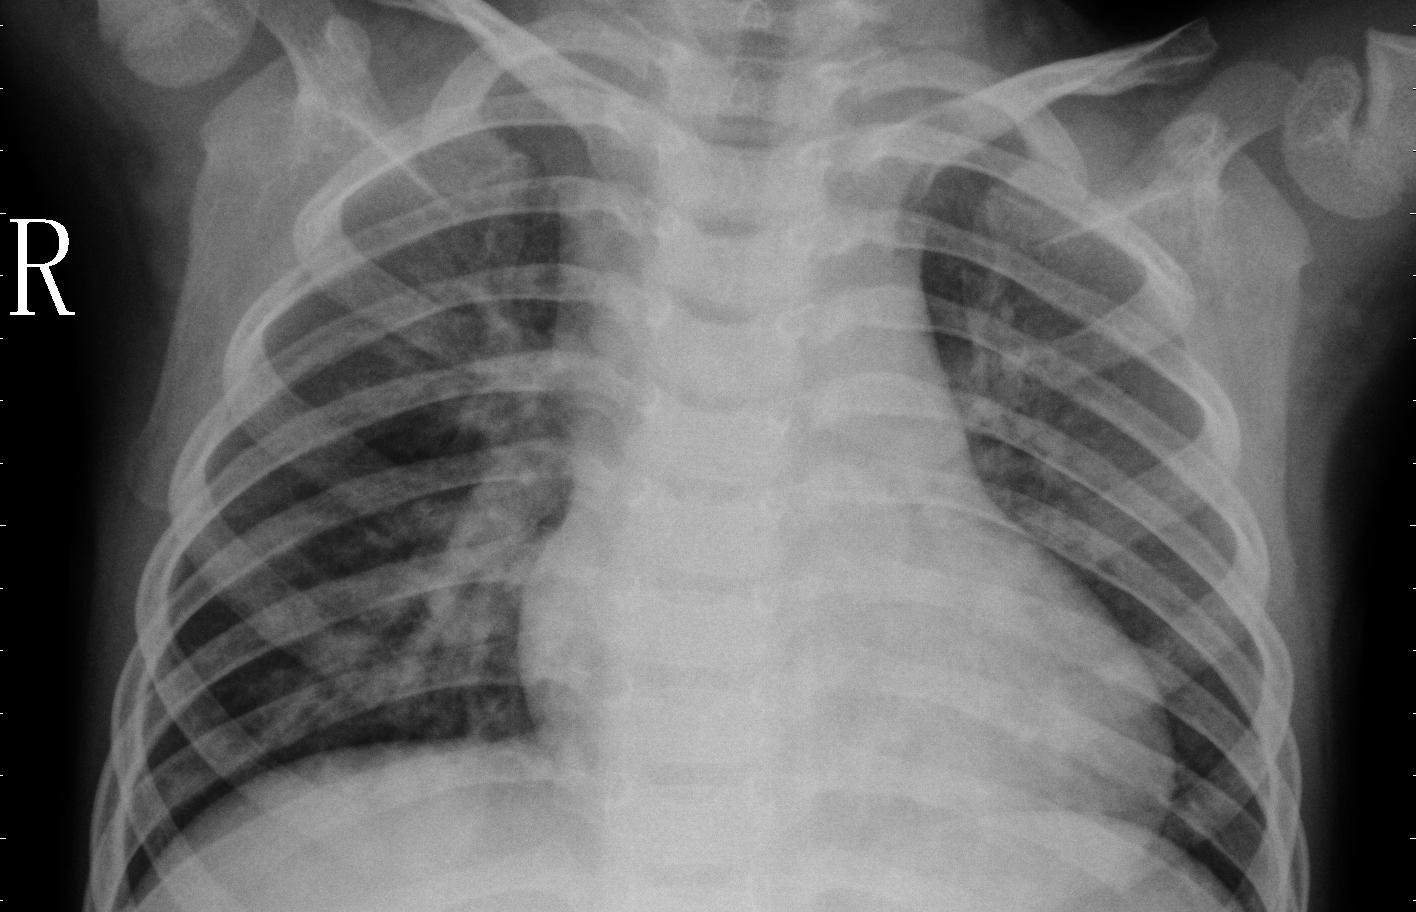
Diagnosis: PNEUMONIA